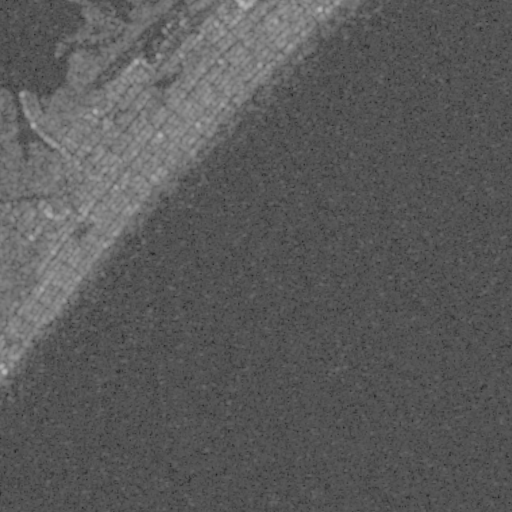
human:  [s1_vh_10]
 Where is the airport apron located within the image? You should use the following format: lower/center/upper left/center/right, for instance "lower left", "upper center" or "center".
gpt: The airport apron is located in the upper left of the image.
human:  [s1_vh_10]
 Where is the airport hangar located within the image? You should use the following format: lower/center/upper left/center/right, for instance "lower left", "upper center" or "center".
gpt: The airport hangar is located in the upper left of the image.
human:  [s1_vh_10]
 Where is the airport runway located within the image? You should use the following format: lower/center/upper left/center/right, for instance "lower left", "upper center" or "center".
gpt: The airport runway is located in the upper left of the image.
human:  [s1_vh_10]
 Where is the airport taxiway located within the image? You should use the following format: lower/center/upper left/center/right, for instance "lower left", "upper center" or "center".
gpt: The airport taxiway is located in the upper left of the image.
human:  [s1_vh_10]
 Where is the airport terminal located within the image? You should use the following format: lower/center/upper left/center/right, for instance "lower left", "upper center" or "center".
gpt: The airport terminal is located in the upper left of the image.
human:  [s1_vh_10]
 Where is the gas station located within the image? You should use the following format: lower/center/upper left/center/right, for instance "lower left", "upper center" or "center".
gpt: The gas station is located in the center left of the image.
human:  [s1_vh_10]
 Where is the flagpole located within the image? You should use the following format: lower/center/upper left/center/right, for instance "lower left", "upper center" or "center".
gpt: The flagpole is located in the center left of the image.
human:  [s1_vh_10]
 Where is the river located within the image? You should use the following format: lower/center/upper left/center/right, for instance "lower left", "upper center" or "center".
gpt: The river is located in the upper left of the image.
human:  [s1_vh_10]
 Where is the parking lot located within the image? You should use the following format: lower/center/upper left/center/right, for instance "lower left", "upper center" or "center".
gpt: There is no parking lot in the image.

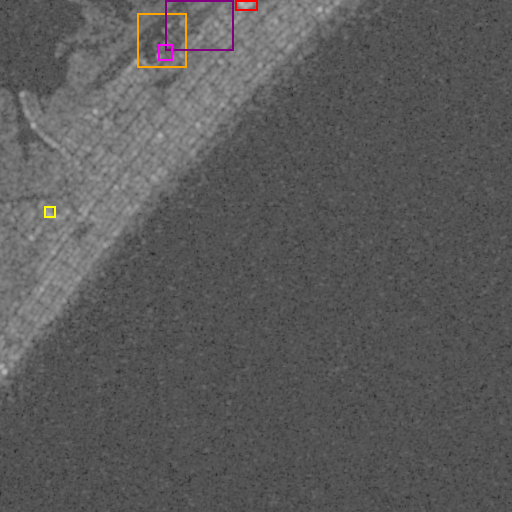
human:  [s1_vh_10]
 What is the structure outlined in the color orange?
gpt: The structure outlined in orange is an airport apron.
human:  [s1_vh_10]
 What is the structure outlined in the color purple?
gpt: The structure outlined in purple is a park.
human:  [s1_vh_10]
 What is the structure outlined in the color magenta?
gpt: The structure outlined in magenta is a parking lot.
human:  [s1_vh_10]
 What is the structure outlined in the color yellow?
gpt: The structure outlined in yellow is a building.
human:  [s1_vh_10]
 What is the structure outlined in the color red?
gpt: The structure outlined in red is a building.
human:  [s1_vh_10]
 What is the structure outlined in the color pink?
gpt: There is no pink outline.